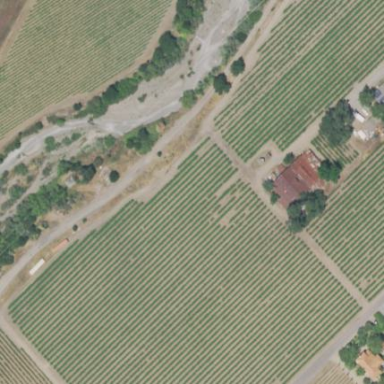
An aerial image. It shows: Vineyard where grapes are grown.